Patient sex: M
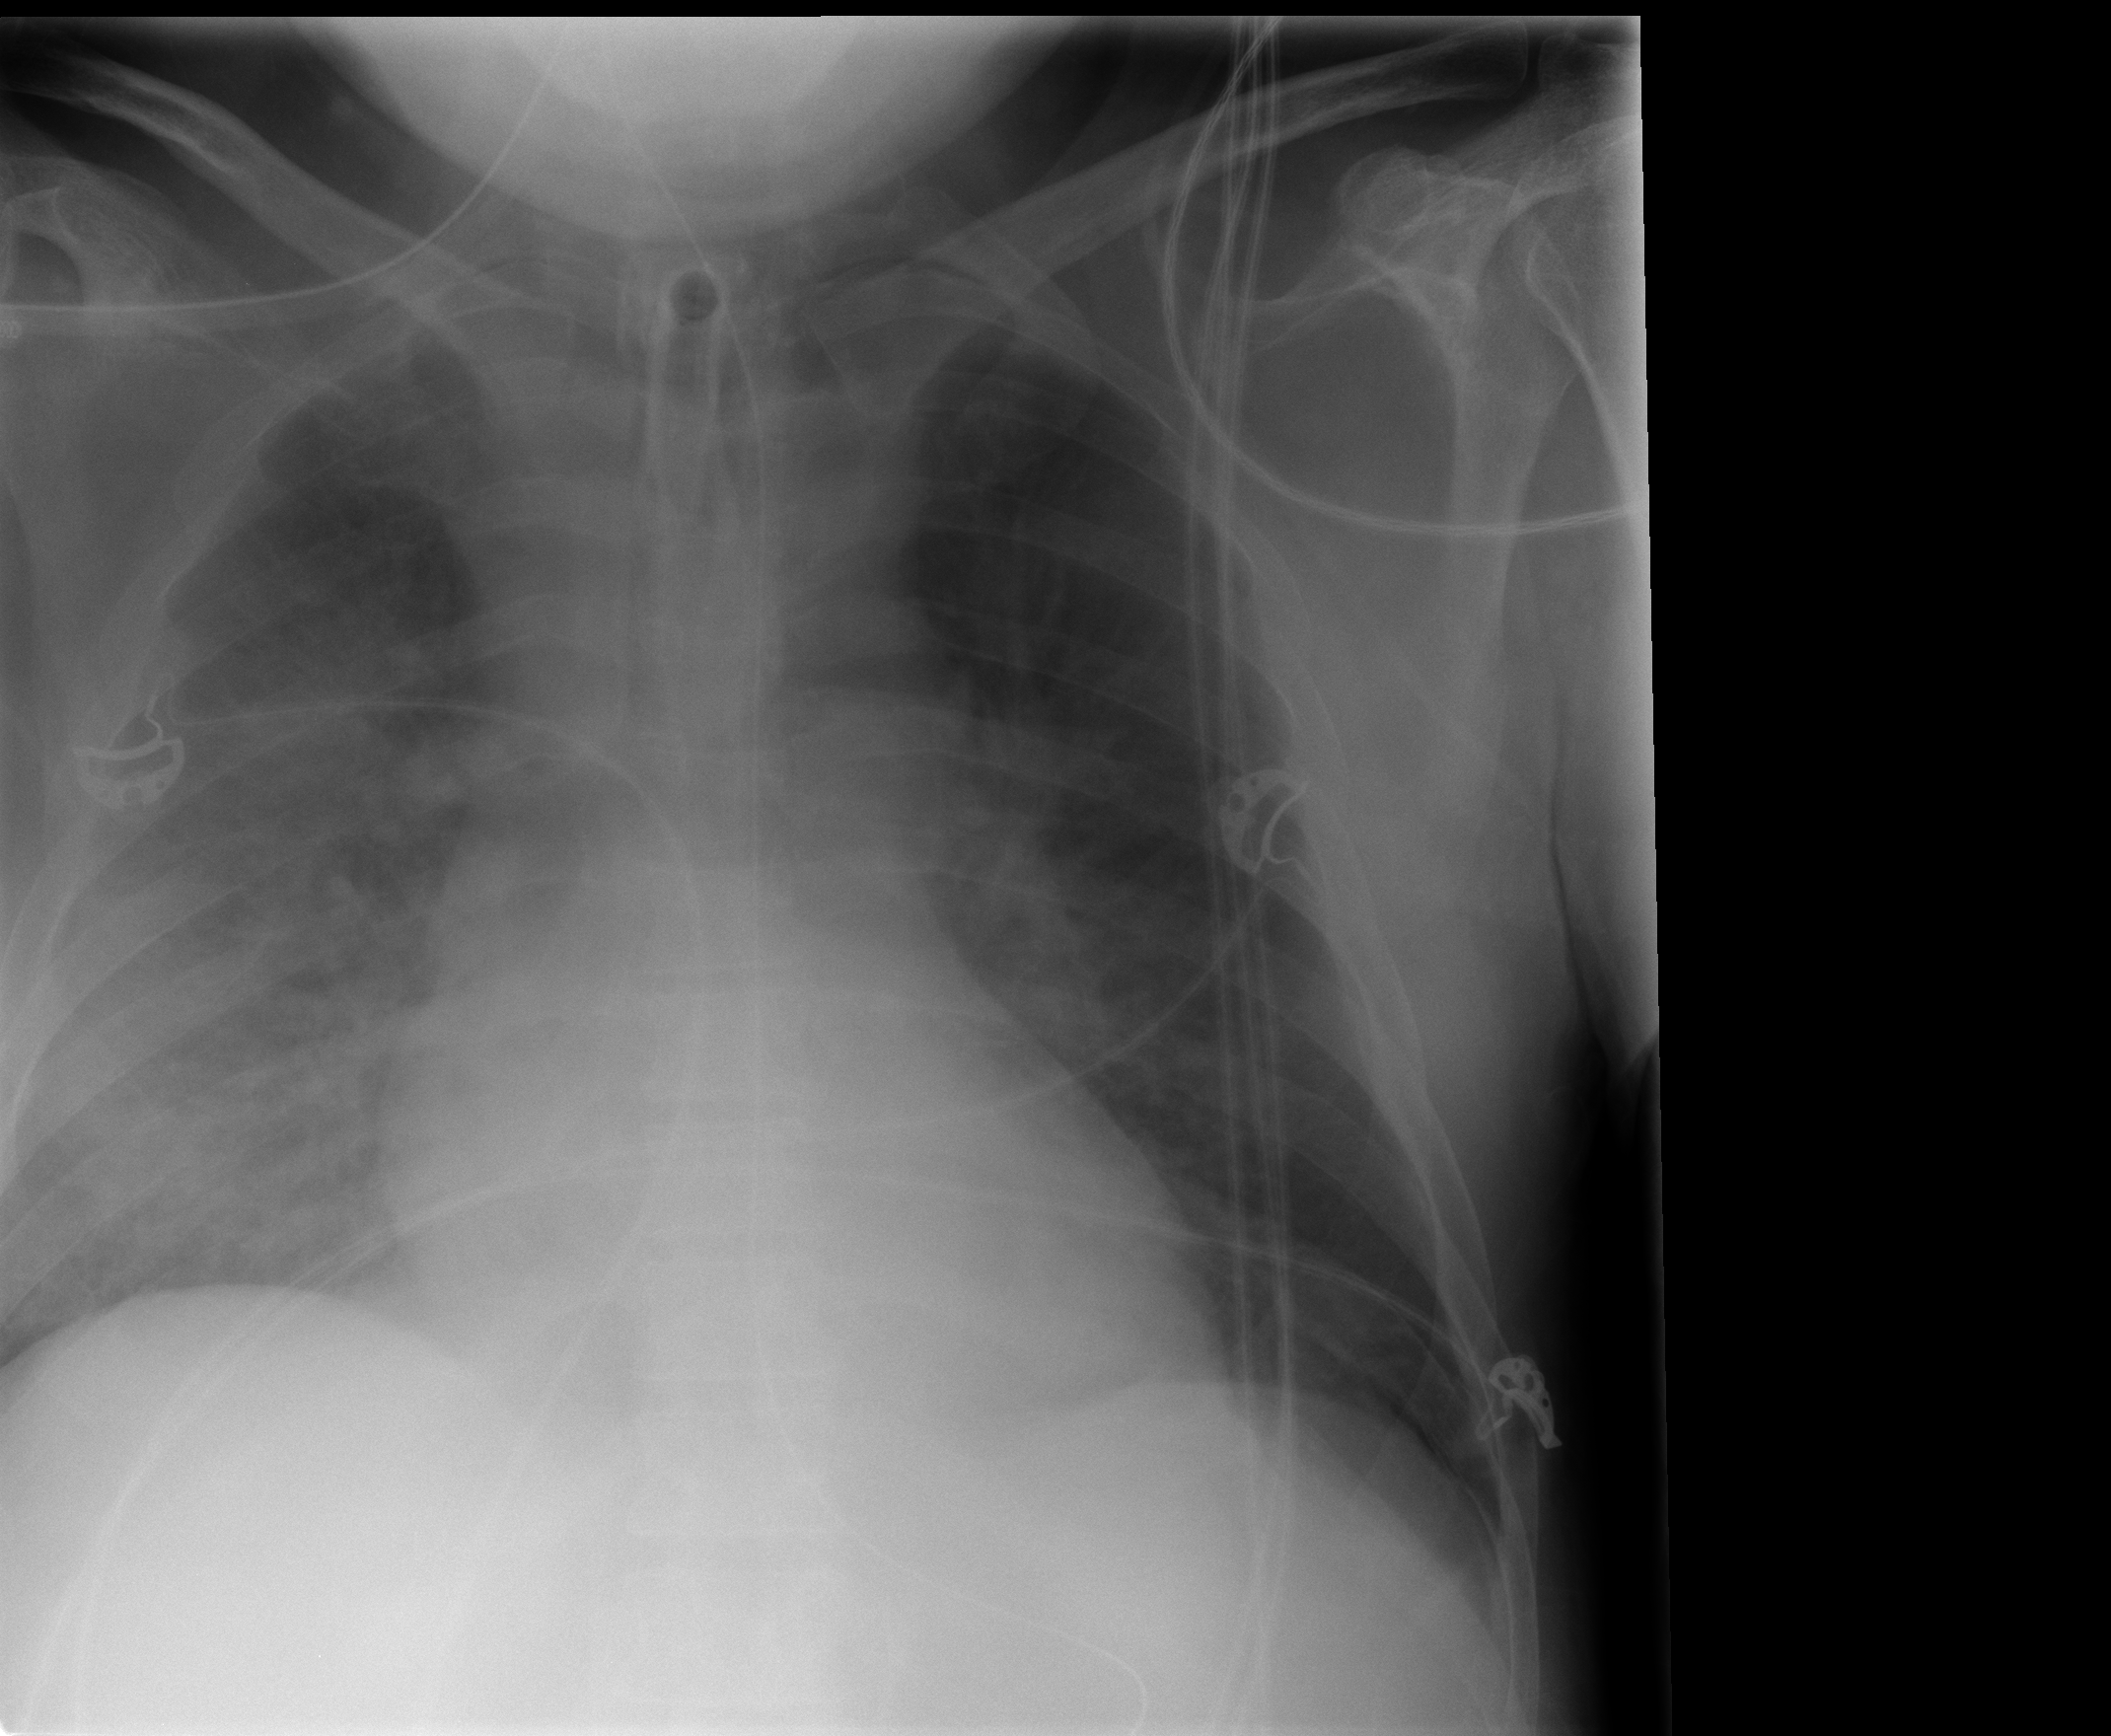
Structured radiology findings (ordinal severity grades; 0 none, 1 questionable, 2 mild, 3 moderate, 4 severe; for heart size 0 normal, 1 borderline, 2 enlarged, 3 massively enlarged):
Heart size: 0
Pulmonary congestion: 2
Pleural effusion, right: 2
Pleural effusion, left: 2
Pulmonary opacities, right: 3
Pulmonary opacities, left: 1
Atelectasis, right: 2
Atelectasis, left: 2